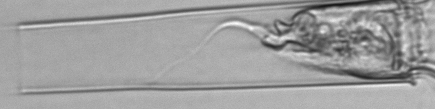
Label: Eutintinnus